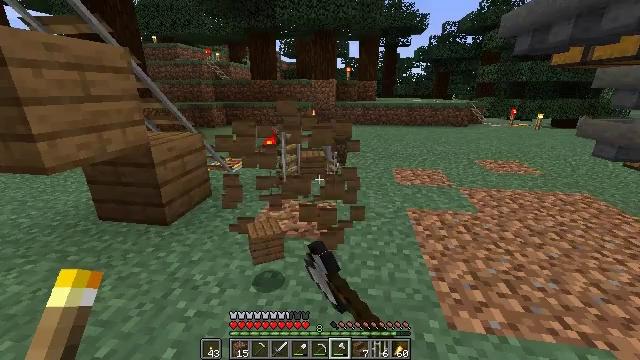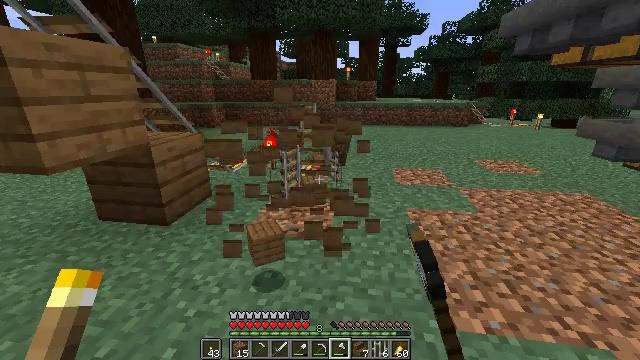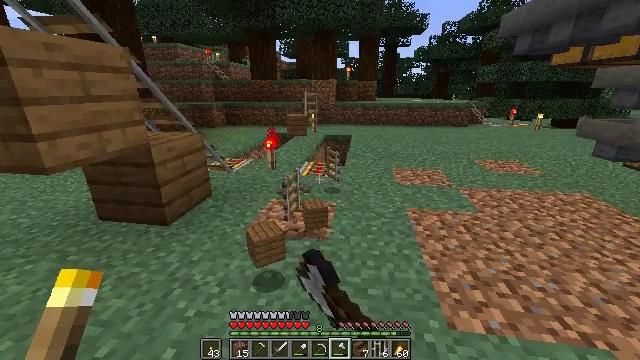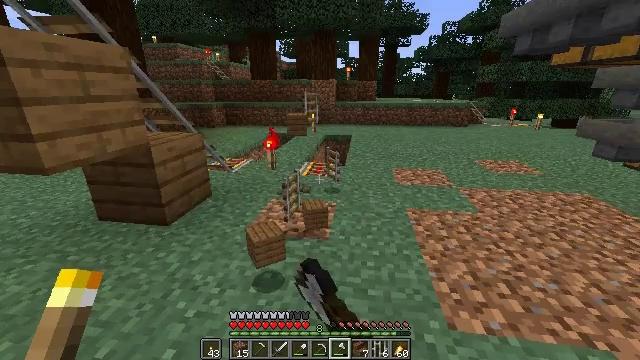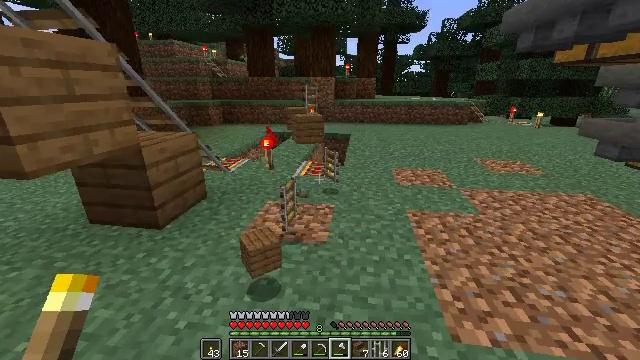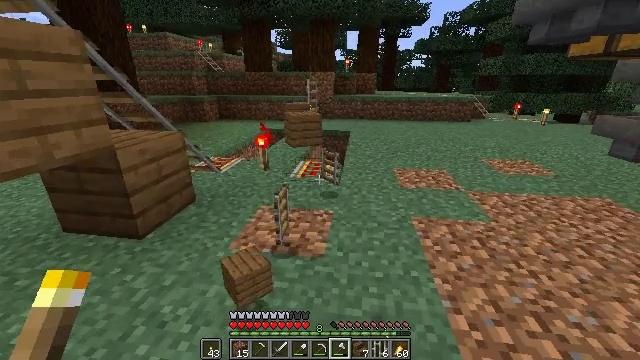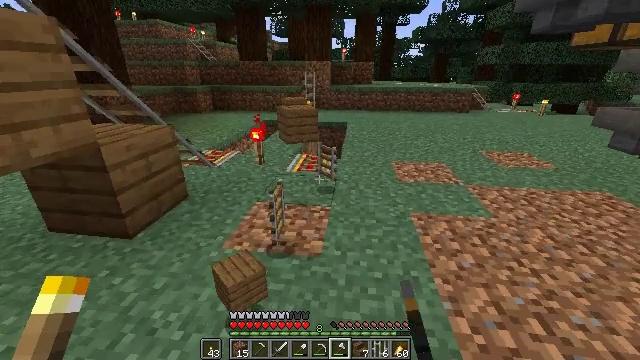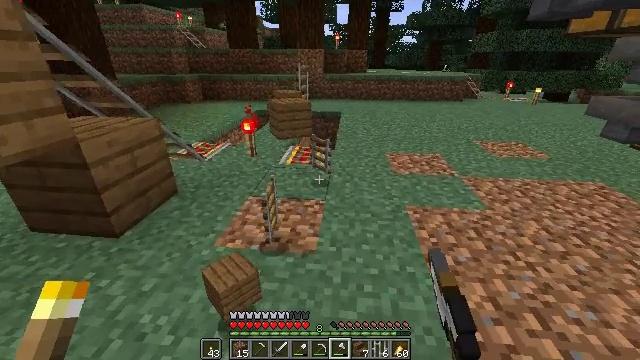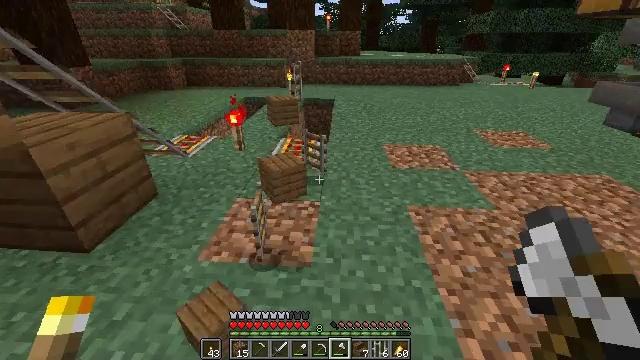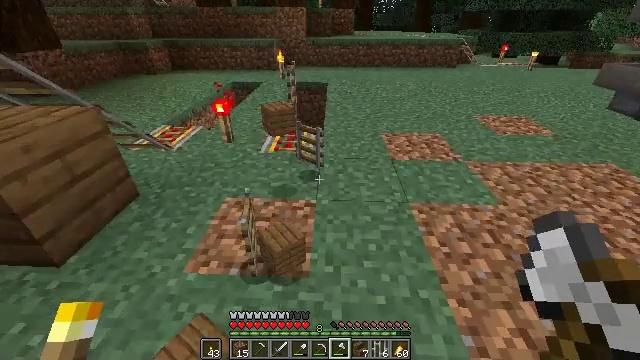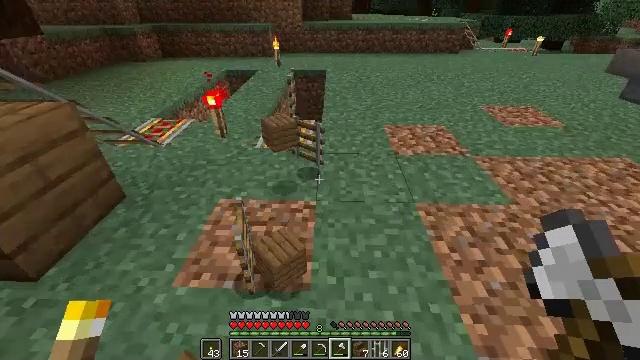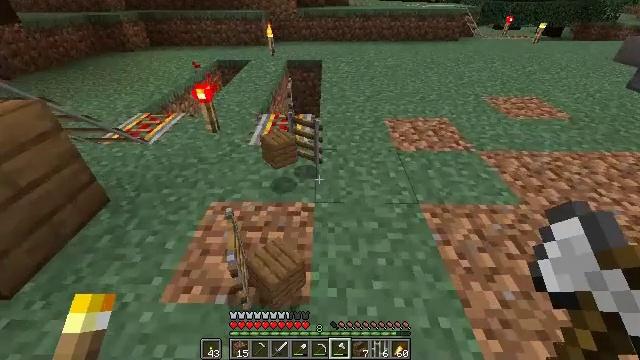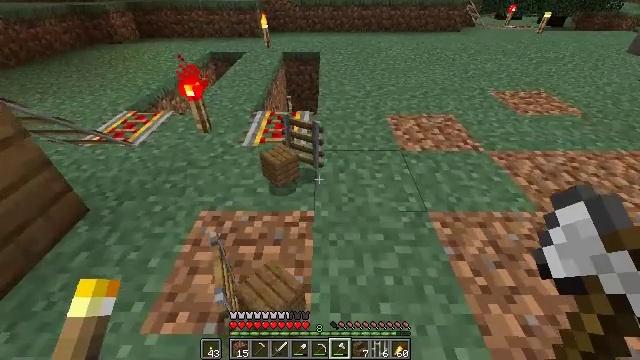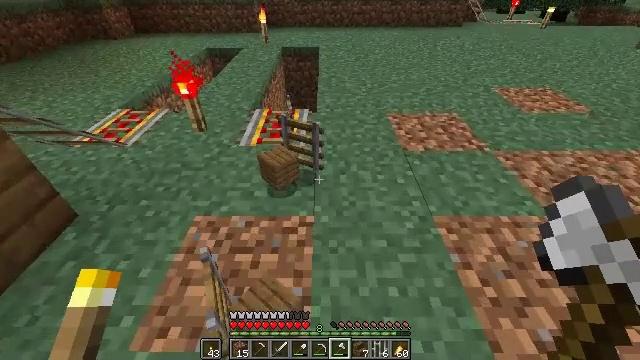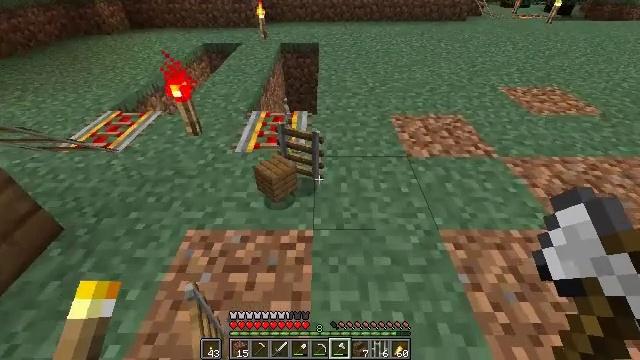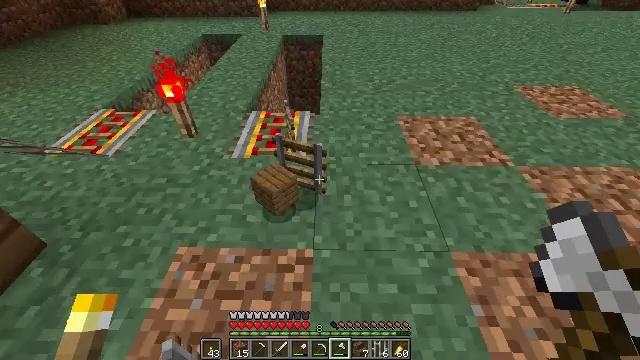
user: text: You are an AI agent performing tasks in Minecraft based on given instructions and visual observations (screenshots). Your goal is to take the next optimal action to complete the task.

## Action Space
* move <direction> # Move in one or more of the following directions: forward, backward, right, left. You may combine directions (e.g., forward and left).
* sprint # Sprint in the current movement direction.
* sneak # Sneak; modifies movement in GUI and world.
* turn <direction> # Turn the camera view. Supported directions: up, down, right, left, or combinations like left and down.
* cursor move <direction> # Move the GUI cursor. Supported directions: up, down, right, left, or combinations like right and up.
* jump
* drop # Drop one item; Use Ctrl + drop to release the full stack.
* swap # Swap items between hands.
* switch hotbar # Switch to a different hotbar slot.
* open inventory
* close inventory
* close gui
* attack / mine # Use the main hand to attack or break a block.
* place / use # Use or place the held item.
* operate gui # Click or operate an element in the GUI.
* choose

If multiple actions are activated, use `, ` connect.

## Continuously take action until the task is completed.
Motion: motion action
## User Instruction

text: Mine the redstone torch to collect it.
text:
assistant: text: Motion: attack / mine
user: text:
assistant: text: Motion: attack / mine
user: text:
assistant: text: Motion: move forward, attack / mine
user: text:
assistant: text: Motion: move forward
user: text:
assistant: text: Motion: move forward
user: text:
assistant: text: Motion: move forward, turn down
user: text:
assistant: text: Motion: move forward, turn right and down
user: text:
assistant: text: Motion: move forward, turn right and down
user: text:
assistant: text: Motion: move forward, turn right and down
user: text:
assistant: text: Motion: move forward, turn down
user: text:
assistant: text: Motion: move forward, turn down
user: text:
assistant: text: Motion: move forward, turn down
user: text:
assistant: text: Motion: move forward
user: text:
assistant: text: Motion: move forward, turn down
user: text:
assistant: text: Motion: move forward, turn down
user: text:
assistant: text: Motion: turn left and down
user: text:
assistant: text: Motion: turn left
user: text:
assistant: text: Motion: no_op
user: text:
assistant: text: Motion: no_op
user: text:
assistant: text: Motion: turn left
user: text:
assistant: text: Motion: turn left
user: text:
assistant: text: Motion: no_op
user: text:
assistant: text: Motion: no_op
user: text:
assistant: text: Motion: attack / mine
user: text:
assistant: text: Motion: attack / mine
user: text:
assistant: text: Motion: no_op
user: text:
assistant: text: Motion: move forward
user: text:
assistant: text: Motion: move forward and move left
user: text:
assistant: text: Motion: move forward and move left
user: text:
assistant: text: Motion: move forward and move left, turn right